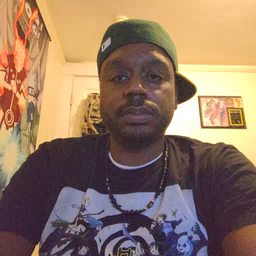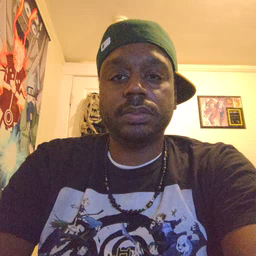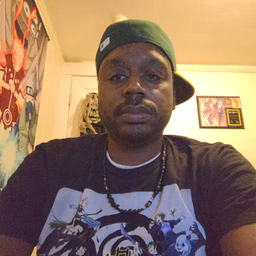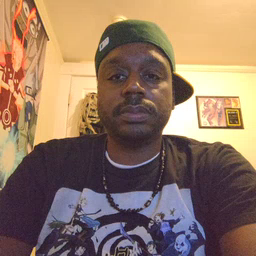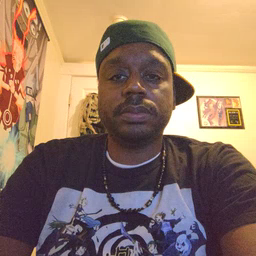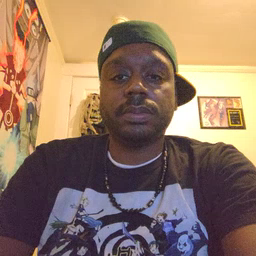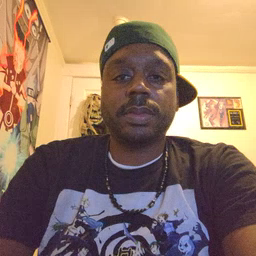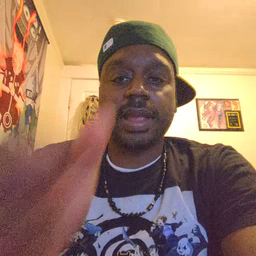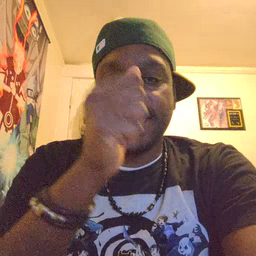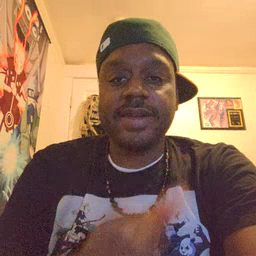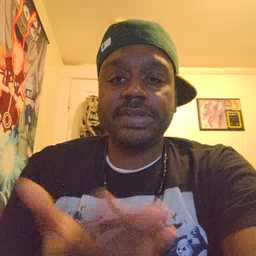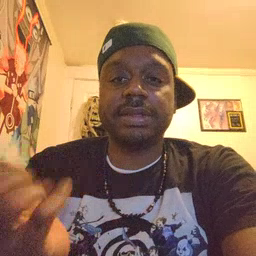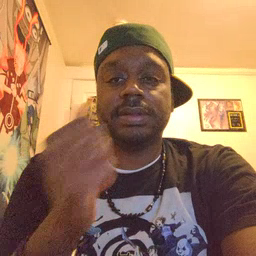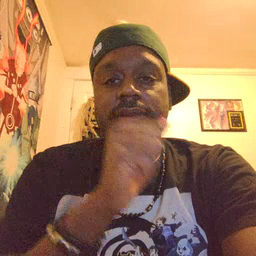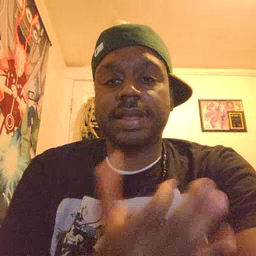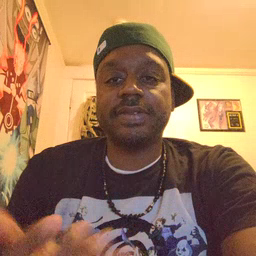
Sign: every